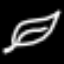
Label: leaf